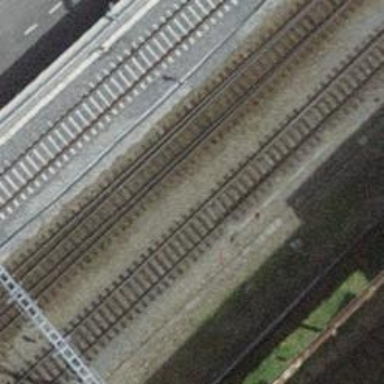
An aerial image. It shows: Railway switch.